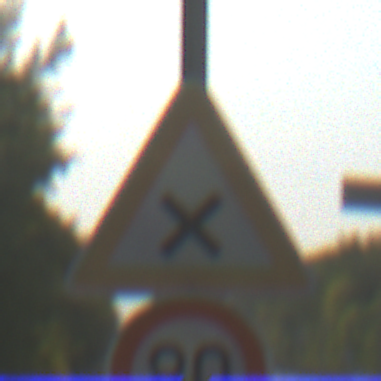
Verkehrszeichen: KreuzungOderEinmuendung
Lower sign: Geschwindigkeit80
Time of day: MorningAfternoon
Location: Outdoor (Suburban)
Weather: Clear
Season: NotSpecified
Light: Natural